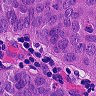
Metastatic tissue present: yes